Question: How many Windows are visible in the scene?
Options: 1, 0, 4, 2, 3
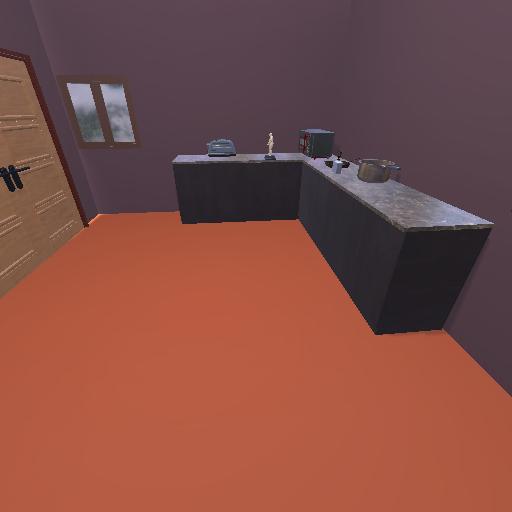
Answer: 1